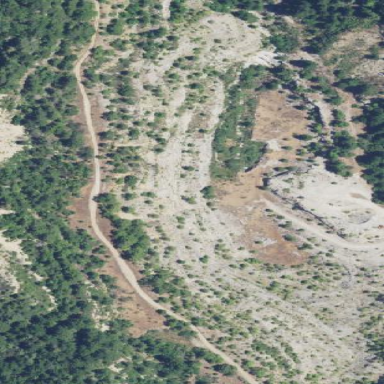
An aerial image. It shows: Quarry area.